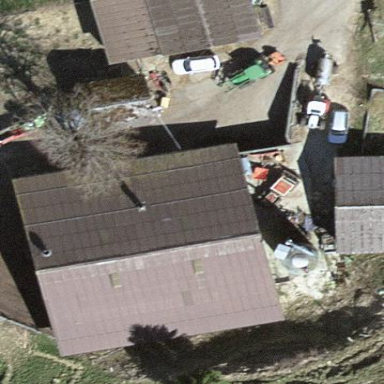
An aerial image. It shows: Farmyard area.